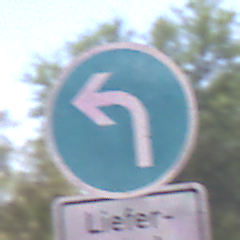
Verkehrszeichen: VorgeschriebeneFahrtrichtungLinks
Zusatzzeichen unten: BesondereFahrzeugeUndTransportgueter5
Umgebung: Outdoor, RoadRail
Tageszeit: Midday
Wetter: Clear
Licht: Natural
Jahreszeit: NotSpecified
Kontrast: HighContrast